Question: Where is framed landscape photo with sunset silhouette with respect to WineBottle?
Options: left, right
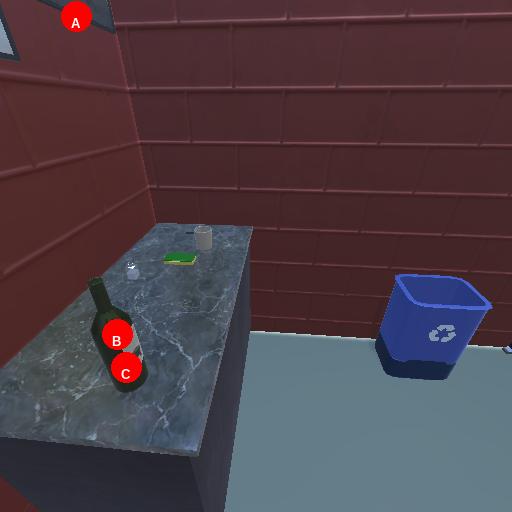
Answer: left